【题型】填空题　【知识点】立体几何　【难度】easy
已知一个圆台有内切球，且两底面半径分别为 1, 4，则该圆台的表面积为 \underline{\hspace{3cm}}.
【解答】
\textbf{【答案】} $42\pi$

\vspace{10pt}

\textbf{【分析】} 借助于轴截面，根据内切圆的性质分析可知圆台的母线长为 5，进而可求表面积.

\vspace{10pt}

\textbf{【详解】} 如图所示，等腰梯形 $ABCD$ 为圆台轴截面，

内接圆 $O$ 与梯形 $ABCD$ 切于点 $O_1, E, O_2, F$，其中 $O_1, O_2$ 分别为上、下底面圆心，

则梯形的腰长 $BC = BE + CE = O_2B + O_1C = 5$，即圆台的母线长为 5，

所以该圆台的表面积为 $16\pi + \pi + 5(4+1)\pi = 42\pi$.

\vspace{10pt}

故答案为：$42\pi$.

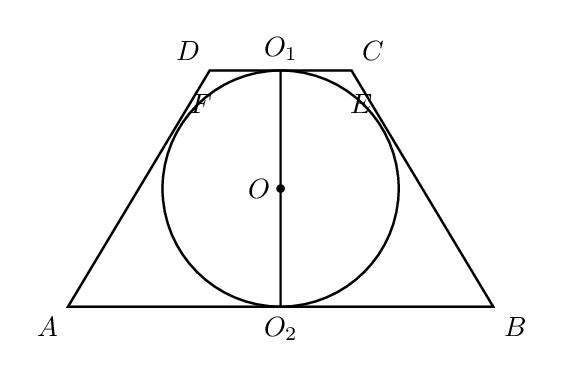